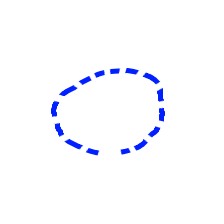
Shape: circle